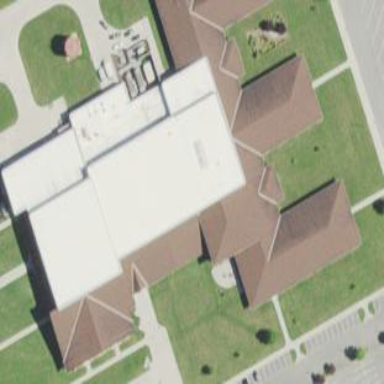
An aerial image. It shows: School building.